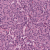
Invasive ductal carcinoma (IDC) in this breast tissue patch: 1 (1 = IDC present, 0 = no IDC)